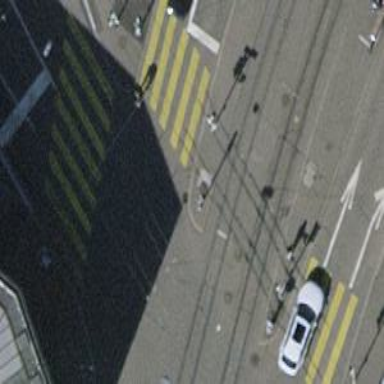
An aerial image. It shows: Tram stop with stop position for public transport.